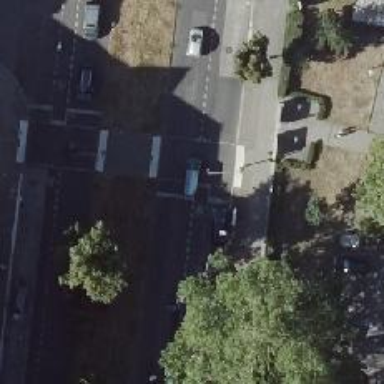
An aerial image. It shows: Road with traffic signals.